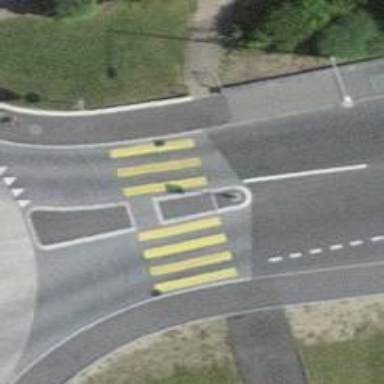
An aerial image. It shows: Footway with zebra crossing.